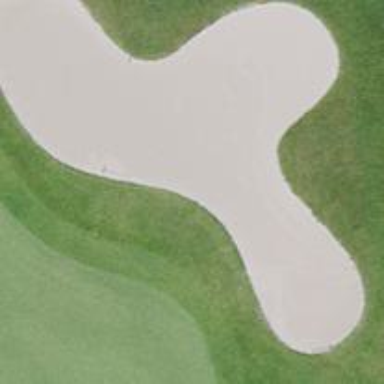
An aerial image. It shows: Sandy area is golf bunker.